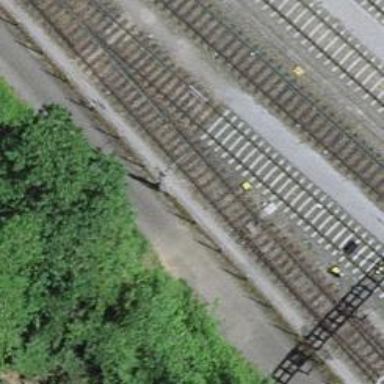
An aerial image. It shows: Railway switch.